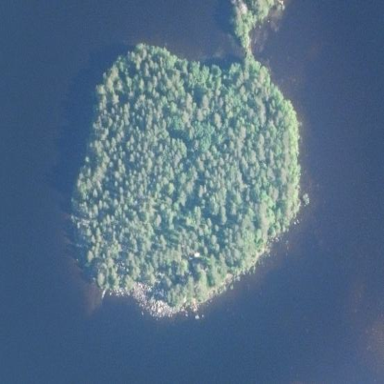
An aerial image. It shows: Islet.